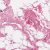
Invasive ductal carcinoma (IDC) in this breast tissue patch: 0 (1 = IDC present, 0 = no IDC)